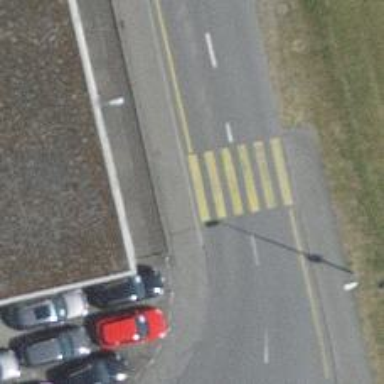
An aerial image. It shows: Kerb barrier.